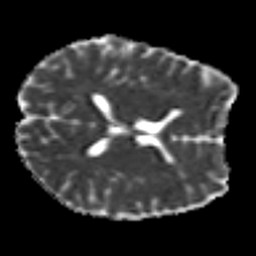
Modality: MD
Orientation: axial
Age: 23
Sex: male
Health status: ill
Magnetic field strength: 3 T
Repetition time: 8.4 s
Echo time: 0.0926 s